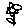
Label: flower